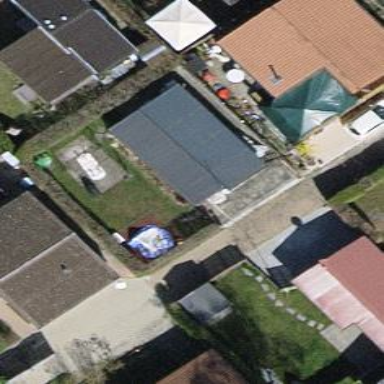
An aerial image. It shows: Static caravan.